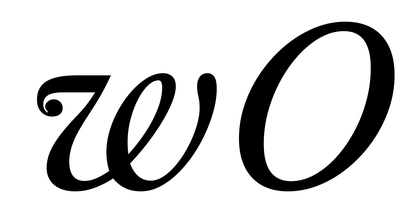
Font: LibreCaslonText-Italic_Italic